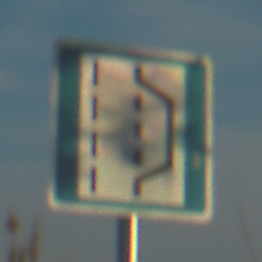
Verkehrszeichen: NothalteUndPannenbucht
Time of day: SunriseSunset
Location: Outdoor (RoadRail)
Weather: PartlyCloudy
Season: NotSpecified
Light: Natural